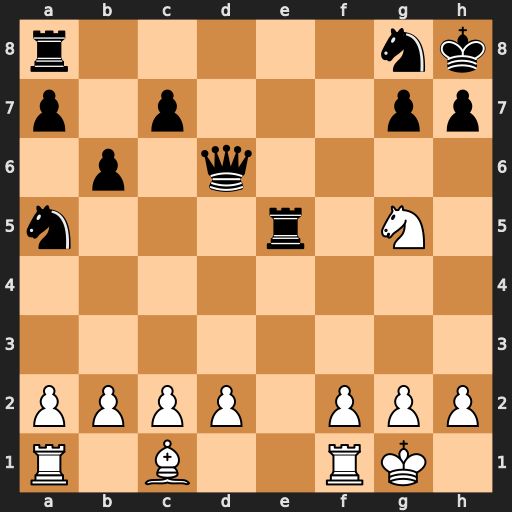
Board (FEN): r5nk/p1p3pp/1p1q4/n3r1N1/8/8/PPPP1PPP/R1B2RK1
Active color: w
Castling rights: -
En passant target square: -
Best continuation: Nf7#